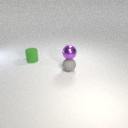
small green rubber cylinder behind small gray rubber sphere